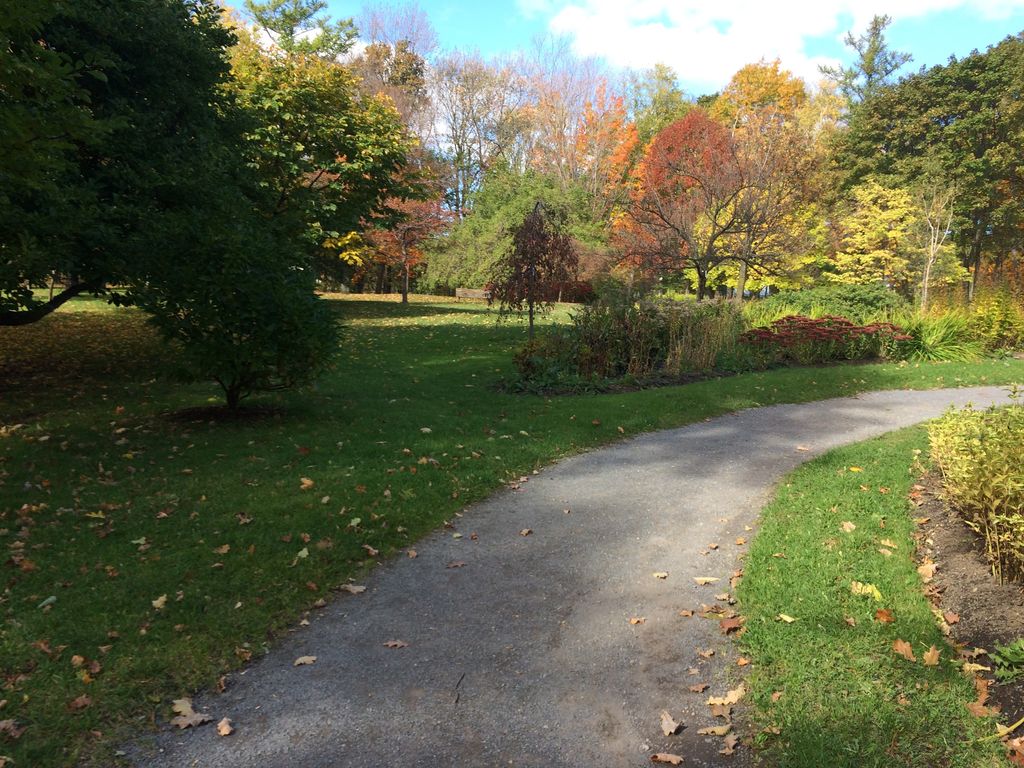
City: quebec_city